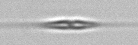
Label: Cylindrotheca